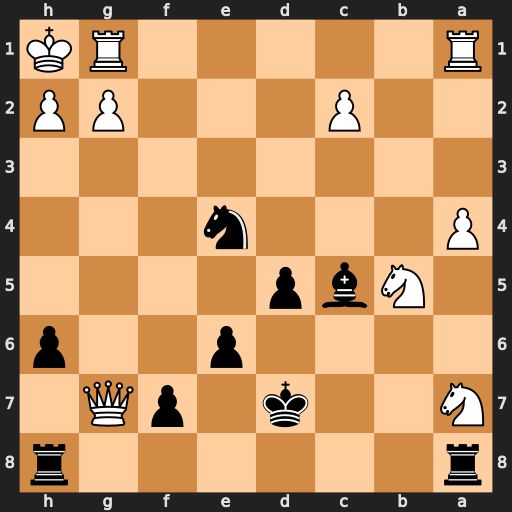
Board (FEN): r6r/N2k1pQ1/4p2p/1Nbp4/P3n3/8/2P3PP/R5RK
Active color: b
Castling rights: -
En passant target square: -
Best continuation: Nf2#